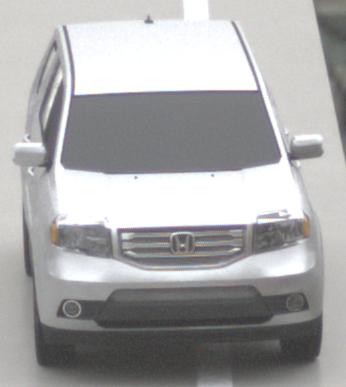
Make: Honda
Model: Pilot
Detailed model: Gen. 2 Facelift
Model produced from: 2012
Model produced until: 2015
Doors: 5
Color: white
Road condition: wet road
Daytime: midday
Contrast: low contrast